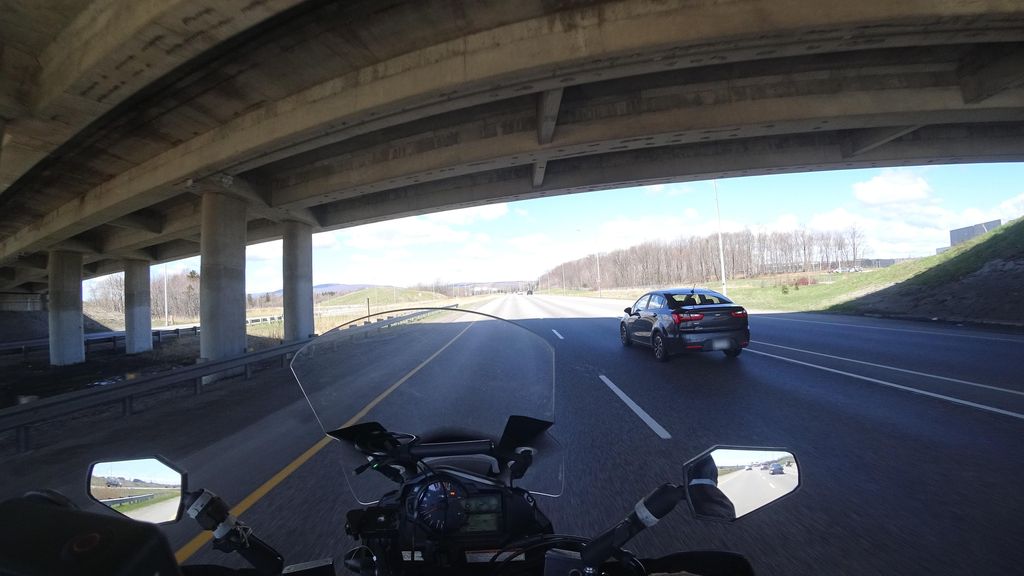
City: quebec_city